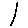
Label: star